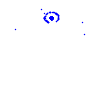
Particle: pion